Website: lowes
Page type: account-selection
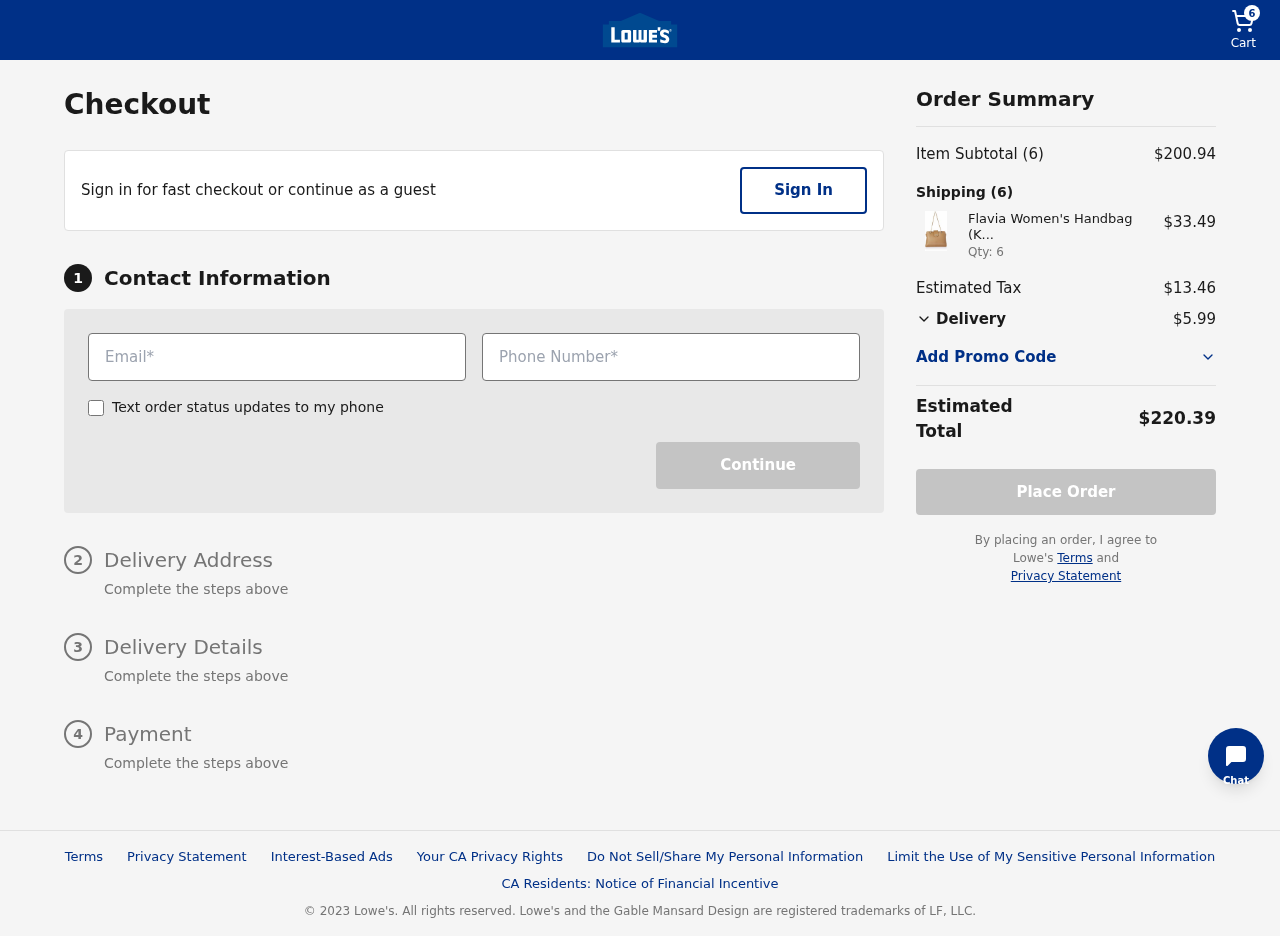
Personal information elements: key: PII_EMAIL
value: timothy.dillon@gmail.com
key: PII_PHONE
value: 5739216498
Product elements: key: PRODUCT1_NAME
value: Flavia Women's Handbag (Khaki)
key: PRODUCT1_PRICE
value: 33.49
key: PRODUCT1_QUANTITY
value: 6
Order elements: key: ORDER_NUM_ITEMS
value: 6
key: ORDER_SUBTOTAL
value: $200.94
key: ORDER_TAX
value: $13.46
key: ORDER_SHIPPING_COST
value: $5.99
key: ORDER_TOTAL
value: $220.39